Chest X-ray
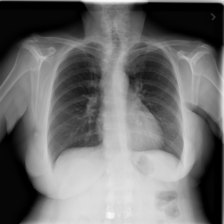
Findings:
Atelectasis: negative
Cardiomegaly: negative
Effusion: negative
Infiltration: negative
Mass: negative
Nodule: negative
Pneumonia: negative
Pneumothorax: negative
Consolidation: negative
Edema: negative
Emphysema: negative
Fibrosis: negative
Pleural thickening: negative
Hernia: negative